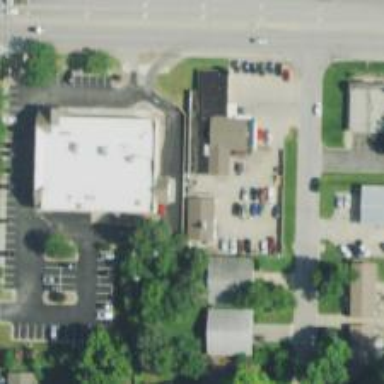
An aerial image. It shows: Pharmacy providing healthcare services.